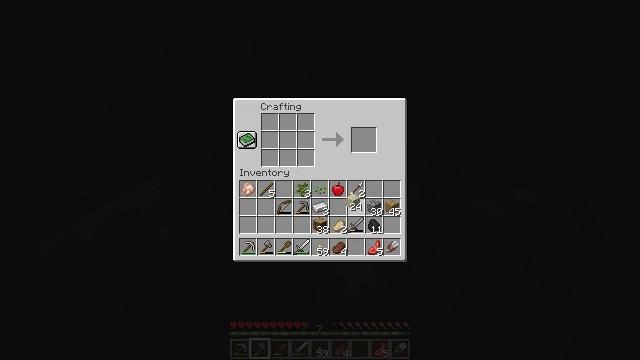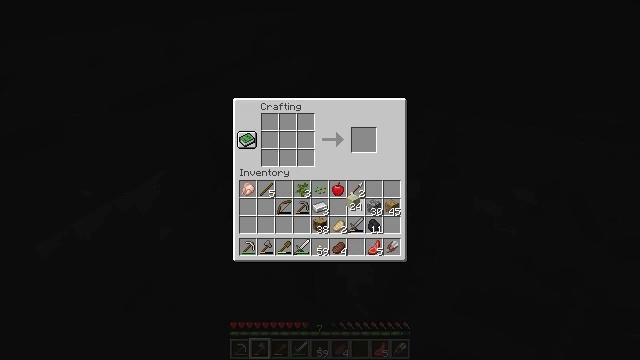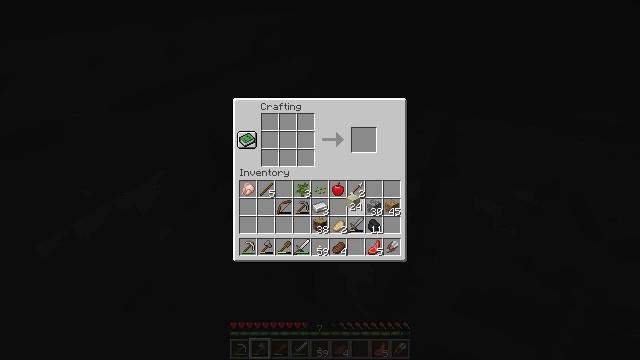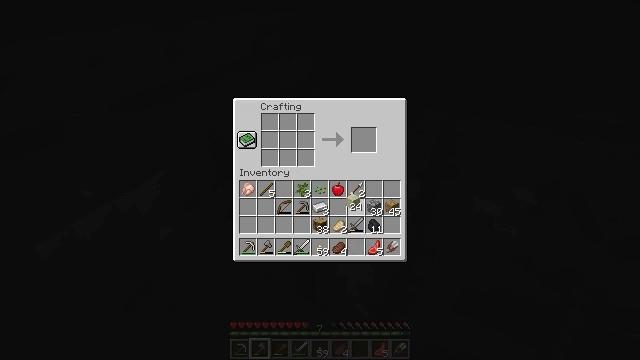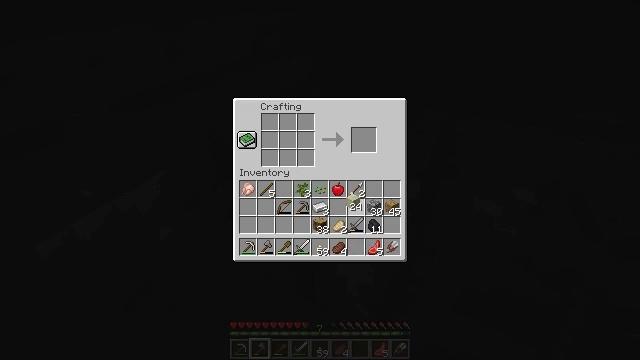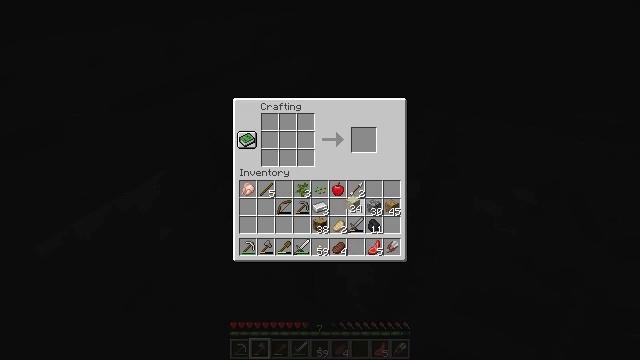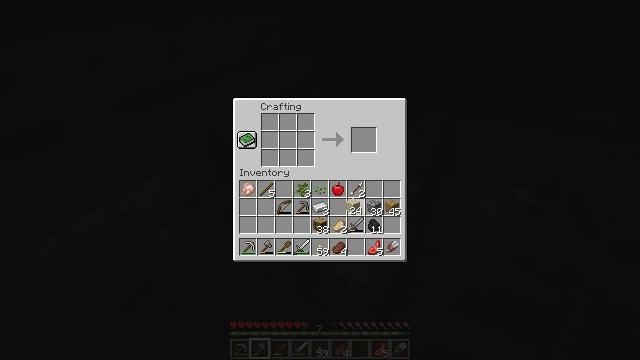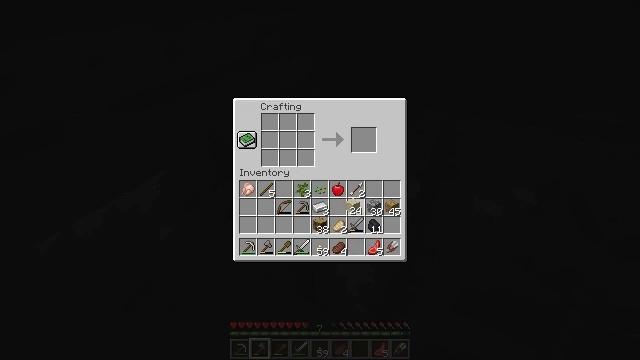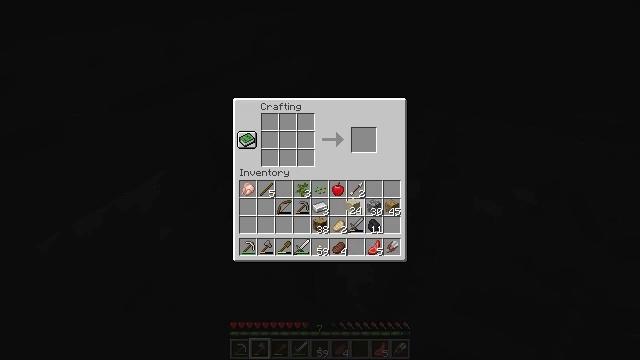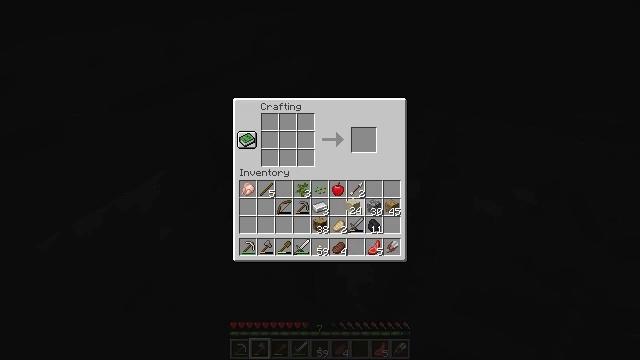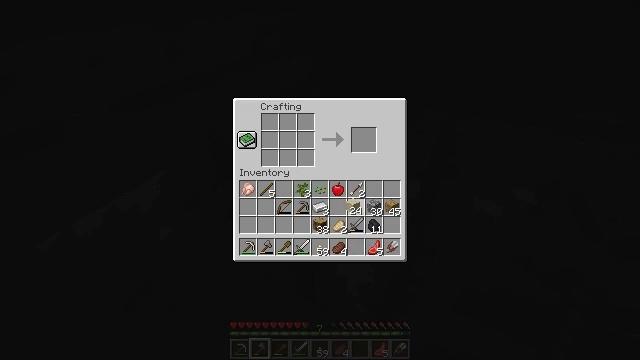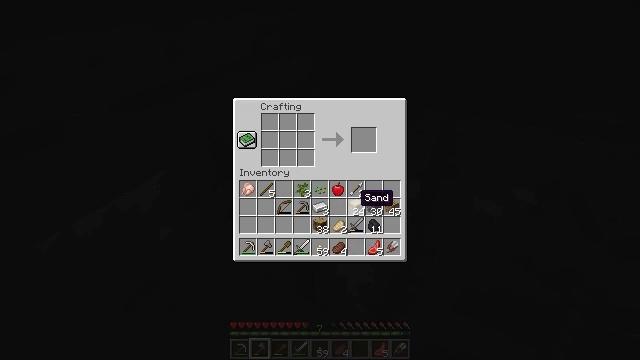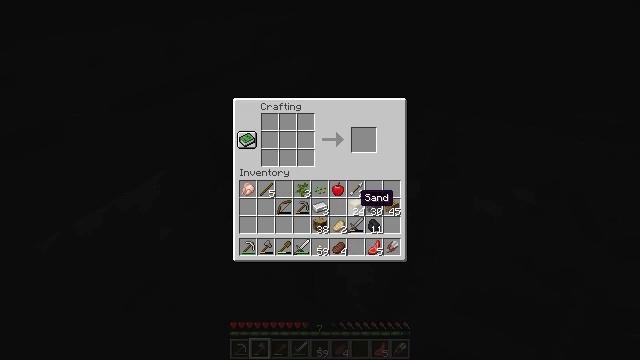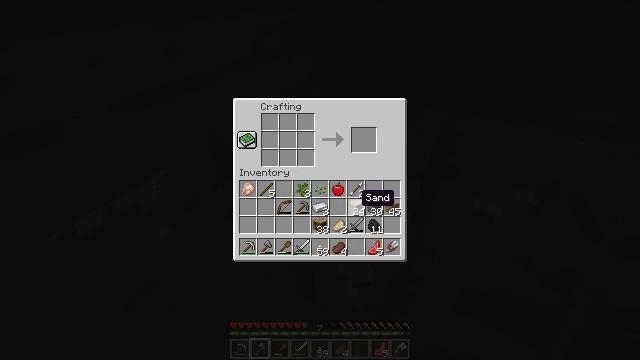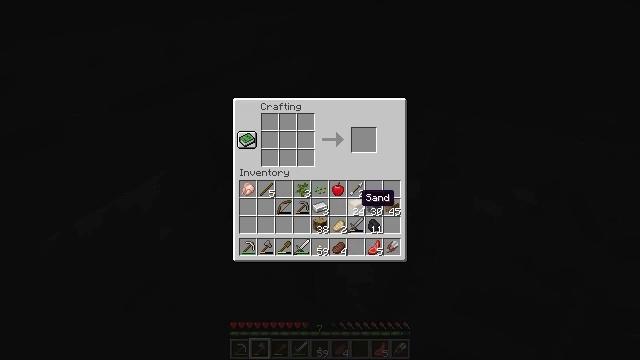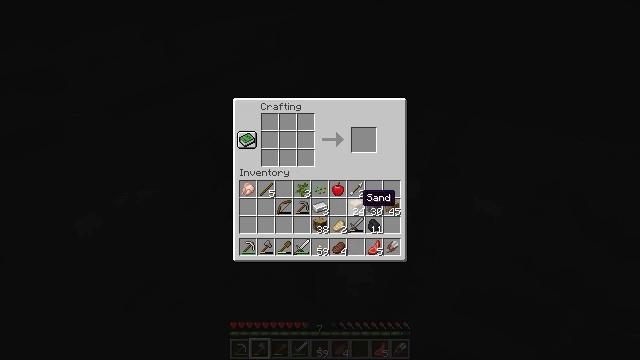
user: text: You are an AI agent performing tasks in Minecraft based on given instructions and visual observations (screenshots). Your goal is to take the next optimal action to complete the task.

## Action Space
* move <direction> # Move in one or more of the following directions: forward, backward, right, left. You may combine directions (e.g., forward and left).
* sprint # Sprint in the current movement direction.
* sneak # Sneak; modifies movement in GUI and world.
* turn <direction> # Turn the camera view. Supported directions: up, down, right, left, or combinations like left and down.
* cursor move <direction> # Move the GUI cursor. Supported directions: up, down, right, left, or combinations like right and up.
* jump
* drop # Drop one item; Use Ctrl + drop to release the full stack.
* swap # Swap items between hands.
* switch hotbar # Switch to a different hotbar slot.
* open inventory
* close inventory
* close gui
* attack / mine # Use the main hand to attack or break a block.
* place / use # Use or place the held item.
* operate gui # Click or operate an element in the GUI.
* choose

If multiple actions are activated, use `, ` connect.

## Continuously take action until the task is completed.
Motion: motion action
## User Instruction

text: Use four blocks of sand in the crafting grid to make sandstone.
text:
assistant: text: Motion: no_op
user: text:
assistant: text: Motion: no_op
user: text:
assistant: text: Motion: no_op
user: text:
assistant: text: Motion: no_op
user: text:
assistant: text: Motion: no_op
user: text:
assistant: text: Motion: no_op
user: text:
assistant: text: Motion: no_op
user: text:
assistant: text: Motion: operate gui
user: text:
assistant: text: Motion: operate gui
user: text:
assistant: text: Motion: operate gui
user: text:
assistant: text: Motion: no_op
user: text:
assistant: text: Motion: no_op
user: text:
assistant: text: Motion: no_op
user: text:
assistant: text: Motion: no_op
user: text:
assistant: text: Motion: no_op
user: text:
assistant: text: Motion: no_op
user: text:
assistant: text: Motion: no_op
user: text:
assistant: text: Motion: no_op
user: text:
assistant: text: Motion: no_op
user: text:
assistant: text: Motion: no_op
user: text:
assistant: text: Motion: no_op
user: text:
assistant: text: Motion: no_op
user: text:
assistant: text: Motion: no_op
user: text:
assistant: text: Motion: no_op
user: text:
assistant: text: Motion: no_op
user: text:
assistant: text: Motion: no_op
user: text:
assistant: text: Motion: no_op
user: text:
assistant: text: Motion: no_op
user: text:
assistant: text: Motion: no_op
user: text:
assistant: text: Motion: no_op